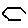
Label: hexagon